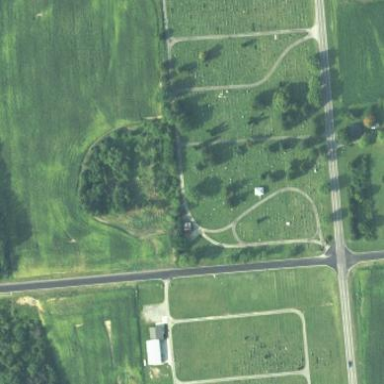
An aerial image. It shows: Cemetery.